Question: I have a layout that looks like this:
'''
<?xml version="1.0" encoding="utf-8"?>
<android.support.constraint.ConstraintLayout
xmlns:android="http://schemas.android.com/apk/res/android"
xmlns:app="http://schemas.android.com/apk/res-auto"
xmlns:tools="http://schemas.android.com/tools"
android:layout_width="match_parent"
android:layout_height="match_parent"
tools:context="com.plarke.proto1.QuizActivity">
<Button
android:id="@+id/compare_settings"
android:layout_width="wrap_content"
android:layout_height="wrap_content"
android:text="Button"
app:layout_constraintTop_toTopOf="parent"
android:layout_marginTop="16dp"
android:layout_marginRight="16dp"
app:layout_constraintRight_toRightOf="parent"
android:layout_marginEnd="16dp" />
<TextView
android:id="@+id/compare_score"
android:layout_width="wrap_content"
android:layout_height="wrap_content"
android:text="TextView"
app:layout_constraintTop_toTopOf="parent"
android:layout_marginTop="16dp"
android:layout_marginLeft="16dp"
app:layout_constraintLeft_toLeftOf="parent"
android:layout_marginStart="16dp" />
<SeekBar
android:id="@+id/compare_pitchbar"
android:layout_width="0dp"
android:layout_height="23dp"
android:layout_marginBottom="50dp"
android:layout_marginEnd="16dp"
android:layout_marginLeft="16dp"
android:layout_marginRight="16dp"
android:layout_marginStart="16dp"
android:progressBackgroundTint="@color/colorAccent"
android:progressBackgroundTintMode="src_over"
app:layout_constraintBottom_toTopOf="@+id/textView"
app:layout_constraintHorizontal_bias="0.0"
app:layout_constraintLeft_toLeftOf="parent"
app:layout_constraintRight_toRightOf="parent" />
<Button
android:id="@+id/button2"
android:layout_width="0dp"
android:layout_height="wrap_content"
android:layout_marginBottom="16dp"
android:layout_marginLeft="16dp"
android:layout_marginRight="16dp"
android:text="Button"
app:layout_constraintBottom_toBottomOf="parent"
app:layout_constraintLeft_toLeftOf="parent"
app:layout_constraintRight_toRightOf="parent"
android:layout_marginStart="16dp"
android:layout_marginEnd="16dp" />
<TextView
android:id="@+id/textView"
android:layout_width="wrap_content"
android:layout_height="wrap_content"
android:layout_marginBottom="50dp"
app:layout_constraintBottom_toTopOf="@+id/button2"
tools:text="The seekbar is all the way to the left."
app:layout_constraintRight_toRightOf="parent"
app:layout_constraintLeft_toLeftOf="parent"
android:layout_marginRight="0dp"
android:layout_marginLeft="0dp" />
'''

And I want to change it so that the seekBar defaults to a certain width, but if the screen isn't wide enough, it just fills the screen(with margins). I've tried setting layout_width, but then it just goes off the screen if too wide. Using max_width does nothing at all. Is what I want possible in a ConstrainstLayout? If not what should I use?
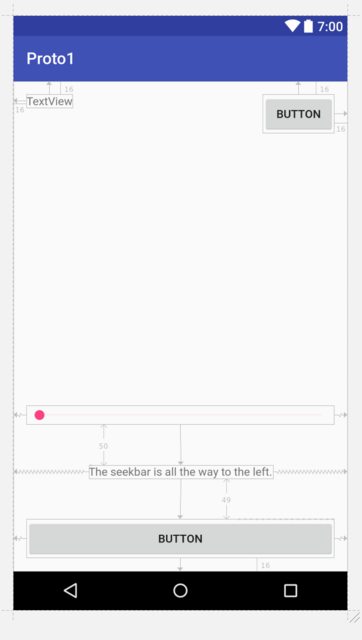
Answer: I think what you're looking for is <URL> attribute.
If you add it to your 'SeekBar' with a value of, say, '200dp', keeping left and right constraints to the parent and a width of '0dp', it will stretch the view's width up to 200dp, but if there is more room it will stay at 200dp.
so your xml should look like this:
'''
<SeekBar
...
android:layout_width="0dp"
app:layout_constraintStart_toStartOf="parent"
app:layout_constraintEnd_toEndOf="parent"
app:layout_constraintWidth_max="200dp" />
'''
you should also be able to set it programmatically with
'''
ConstraintLayout.LayoutParams layoutParams = new ConstraintLayout.LayoutParams(0, 0);
layoutParams.matchConstraintMaxWidth = ...
'''